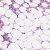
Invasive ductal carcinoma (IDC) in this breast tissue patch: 1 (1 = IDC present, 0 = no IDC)